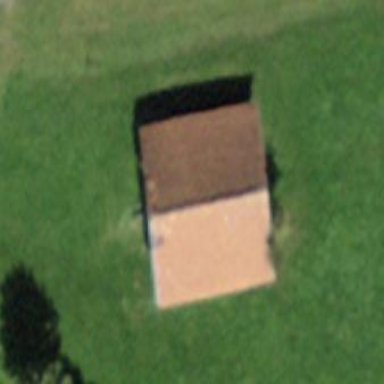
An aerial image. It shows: Barn.